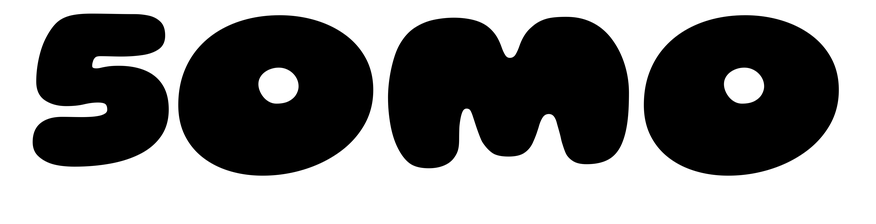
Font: Gluten_Black